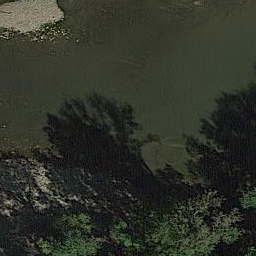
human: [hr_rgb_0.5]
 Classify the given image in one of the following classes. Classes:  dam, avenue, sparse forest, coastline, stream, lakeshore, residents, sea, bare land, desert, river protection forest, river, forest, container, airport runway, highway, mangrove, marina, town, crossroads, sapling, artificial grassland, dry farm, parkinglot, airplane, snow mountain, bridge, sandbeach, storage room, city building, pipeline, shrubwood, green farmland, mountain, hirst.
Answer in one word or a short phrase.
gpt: river protection forest